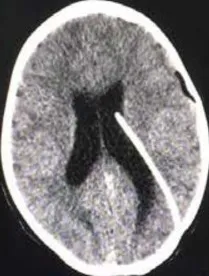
Brain CT scan after inserting the drain in left lateral ventricle.
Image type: radiology (ct)